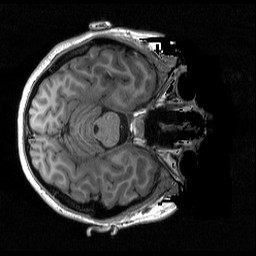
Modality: T1w
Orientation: axial
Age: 22
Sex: female
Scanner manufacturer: siemens
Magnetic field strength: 3 T
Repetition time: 2.3 s
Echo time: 0.00298 s